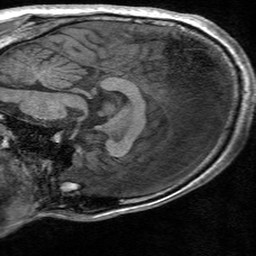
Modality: T1w
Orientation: sagittal
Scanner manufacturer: siemens
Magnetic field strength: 3 T
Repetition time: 1.54 s
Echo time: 0.00234 s